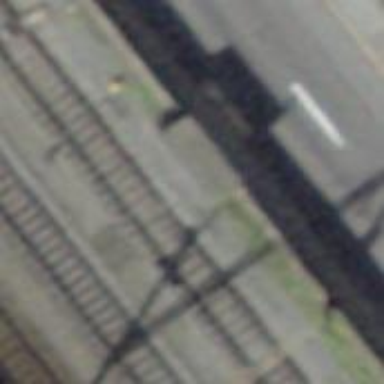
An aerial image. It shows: Bus stop with platform for public transport.